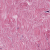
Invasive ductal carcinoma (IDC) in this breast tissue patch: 0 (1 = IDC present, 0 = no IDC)